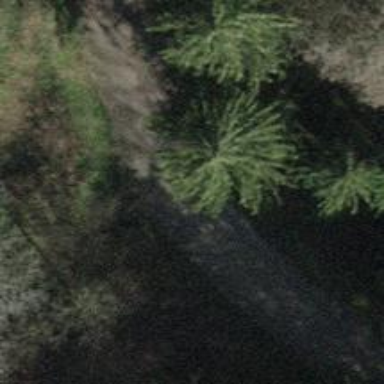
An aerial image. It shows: Culvert tunnel.